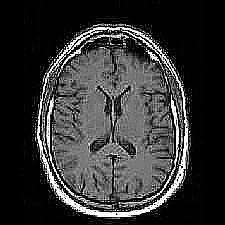
Label: notumor